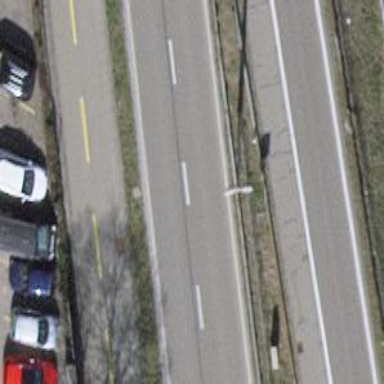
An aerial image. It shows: Primary highway with separate asphalt sidewalks.